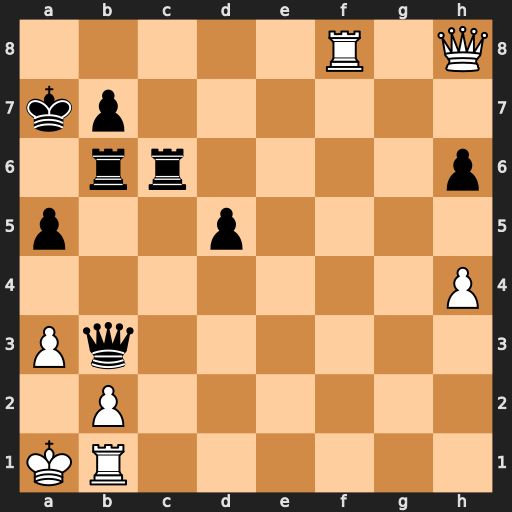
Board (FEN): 5R1Q/kp6/1rr4p/p2p4/7P/Pq6/1P6/KR6
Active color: w
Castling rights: -
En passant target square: -
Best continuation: Ra8#